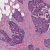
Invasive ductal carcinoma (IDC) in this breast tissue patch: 1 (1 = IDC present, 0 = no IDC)